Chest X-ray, PA view. Patient: 35 years old, sex M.
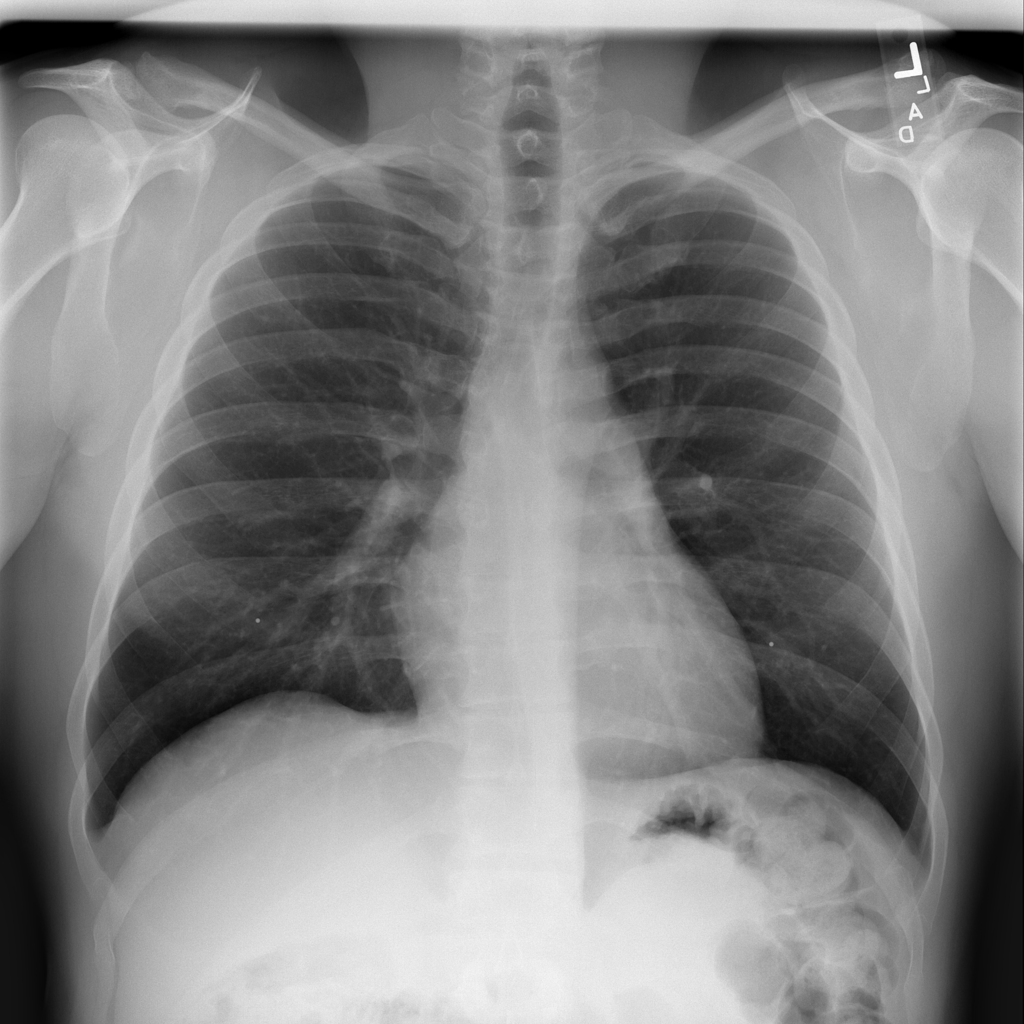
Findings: No Finding